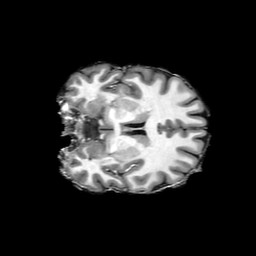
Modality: T1w
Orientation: coronal
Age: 32
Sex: male
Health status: ill